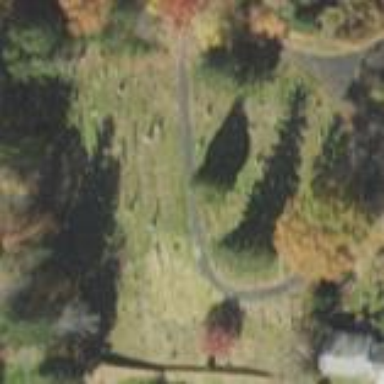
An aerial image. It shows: Cemetery area categorized as cemetery.